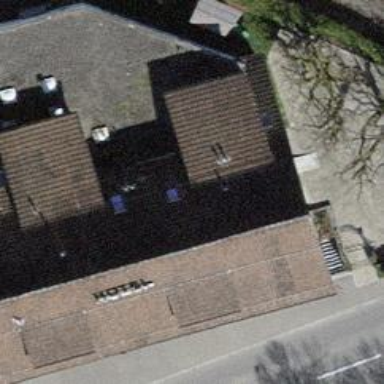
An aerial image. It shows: Restaurant.